В схеме, изображённой на рисунке, все элементы идеальные, указанные параметры считать известными. До замыкания ключа конденсатор был не заряжен.
Какое количество теплоты выделится в резисторе $R$ после замыкания ключа?
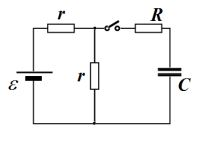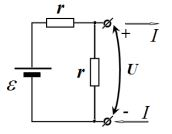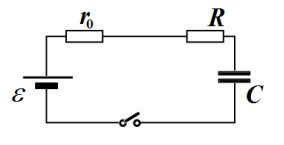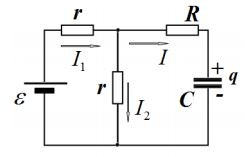
Решение: Первое решение   выделившееся тепло равно $Q_0=\frac{C\varepsilon^2}{2}$. В резисторе $R$ выделилось $$Q=\frac{R}{R+r_0}Q_0=\frac{R}{R+\frac{r}{2}}\cdot \frac{C\left(\frac{\varepsilon}{2}\right)^2}{2}=\frac{RC\varepsilon^2}{4(2R+r)}.$$ Второе решение
Ответ: $$Q=\frac{RC\varepsilon^2}{4(R+2r)}.$$
Темы:
T, Жаутыковские